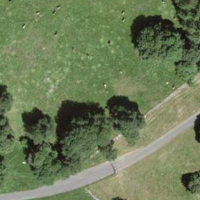
EUNIS habitat code: 24
Species observed at this site:
Astrantia major